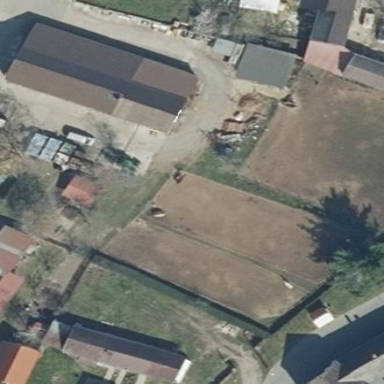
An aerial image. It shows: Equestrian pitch for leisure land use.